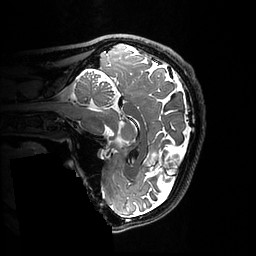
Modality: T2w
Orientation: sagittal
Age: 31
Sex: male
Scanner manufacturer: ge
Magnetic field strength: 3 T
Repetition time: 3.202 s
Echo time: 0.05874 s